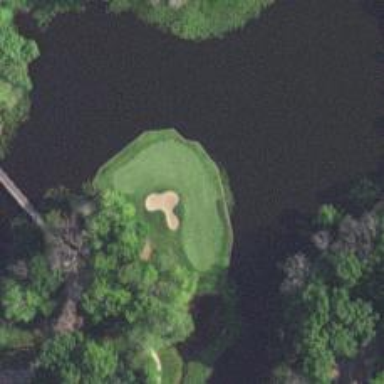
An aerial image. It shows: Golf hole.